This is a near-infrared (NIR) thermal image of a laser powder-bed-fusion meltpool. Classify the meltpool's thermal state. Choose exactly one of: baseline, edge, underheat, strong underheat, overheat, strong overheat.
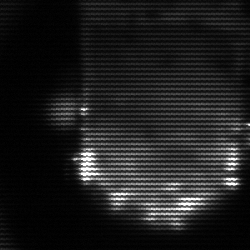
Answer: baseline